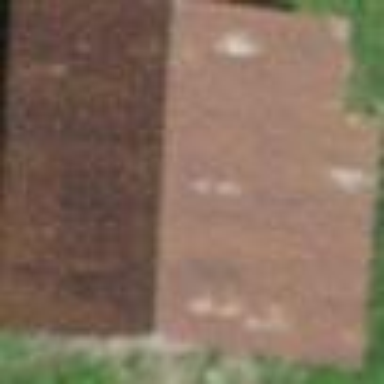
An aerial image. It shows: Barn.